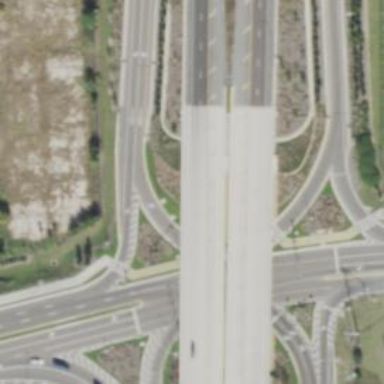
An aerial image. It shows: Motorway link.